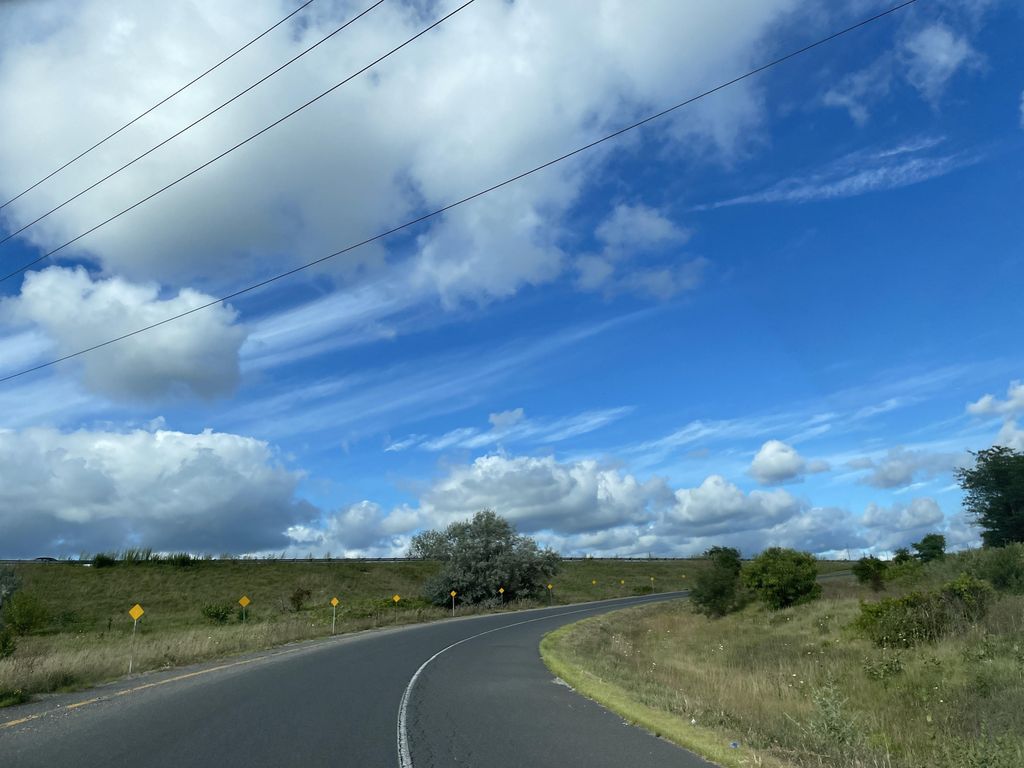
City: kitchener-waterloo